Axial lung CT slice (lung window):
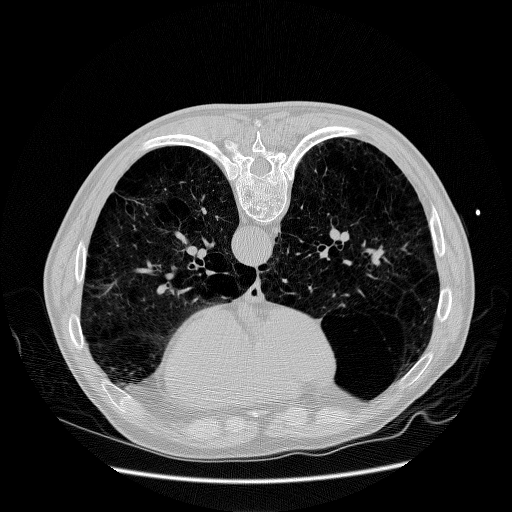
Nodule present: no